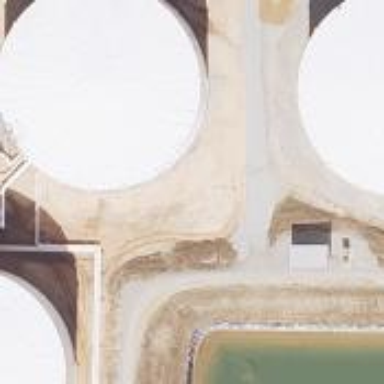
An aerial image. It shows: Storage tank which is man-made.